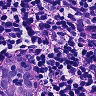
Metastatic tissue present: no